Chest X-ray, PA view. Patient: 23 years old, sex M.
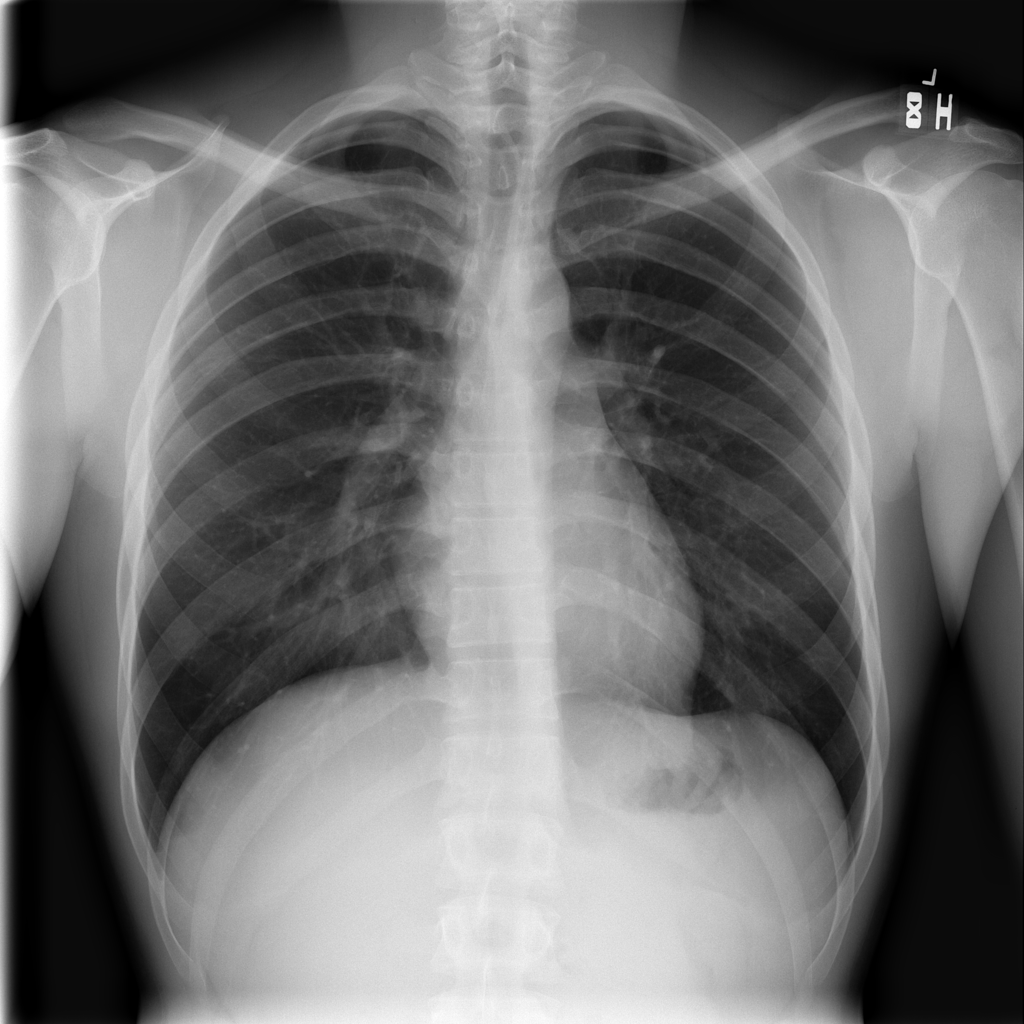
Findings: No Finding